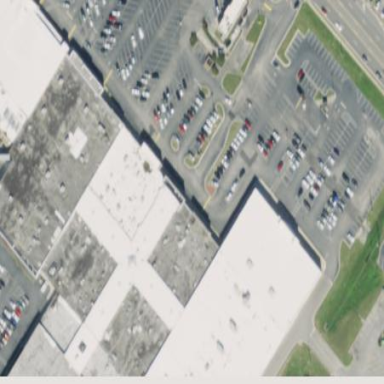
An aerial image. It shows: Mall building.